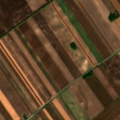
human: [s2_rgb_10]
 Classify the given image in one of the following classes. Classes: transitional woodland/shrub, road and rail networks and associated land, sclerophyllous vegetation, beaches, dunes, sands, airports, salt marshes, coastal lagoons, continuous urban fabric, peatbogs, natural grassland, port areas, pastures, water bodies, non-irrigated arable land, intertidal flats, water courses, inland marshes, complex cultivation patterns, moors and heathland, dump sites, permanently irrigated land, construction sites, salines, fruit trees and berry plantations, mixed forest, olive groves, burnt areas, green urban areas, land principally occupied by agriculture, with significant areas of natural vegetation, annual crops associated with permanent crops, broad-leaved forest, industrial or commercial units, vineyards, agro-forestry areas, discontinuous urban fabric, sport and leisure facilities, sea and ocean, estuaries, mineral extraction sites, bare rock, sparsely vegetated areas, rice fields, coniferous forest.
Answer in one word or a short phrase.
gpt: non-irrigated arable land